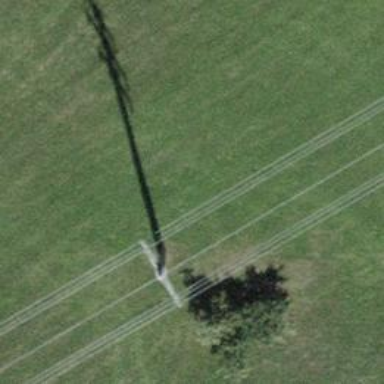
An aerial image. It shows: Power tower.